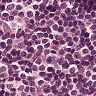
Metastatic tissue present: no